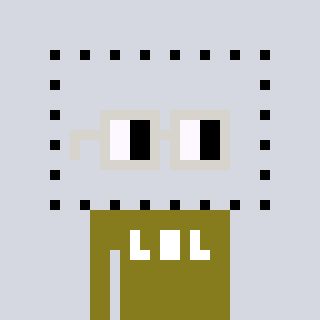
a pixel art character with square light gray glasses, a void-shaped head and a gunk-colored body on a cool background